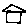
Label: house